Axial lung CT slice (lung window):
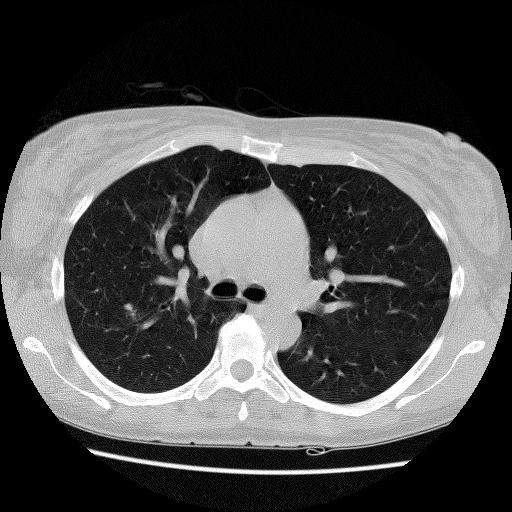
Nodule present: yes
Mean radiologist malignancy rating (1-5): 4